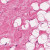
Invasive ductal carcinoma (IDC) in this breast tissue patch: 0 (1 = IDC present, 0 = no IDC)